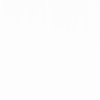
Label: dusty